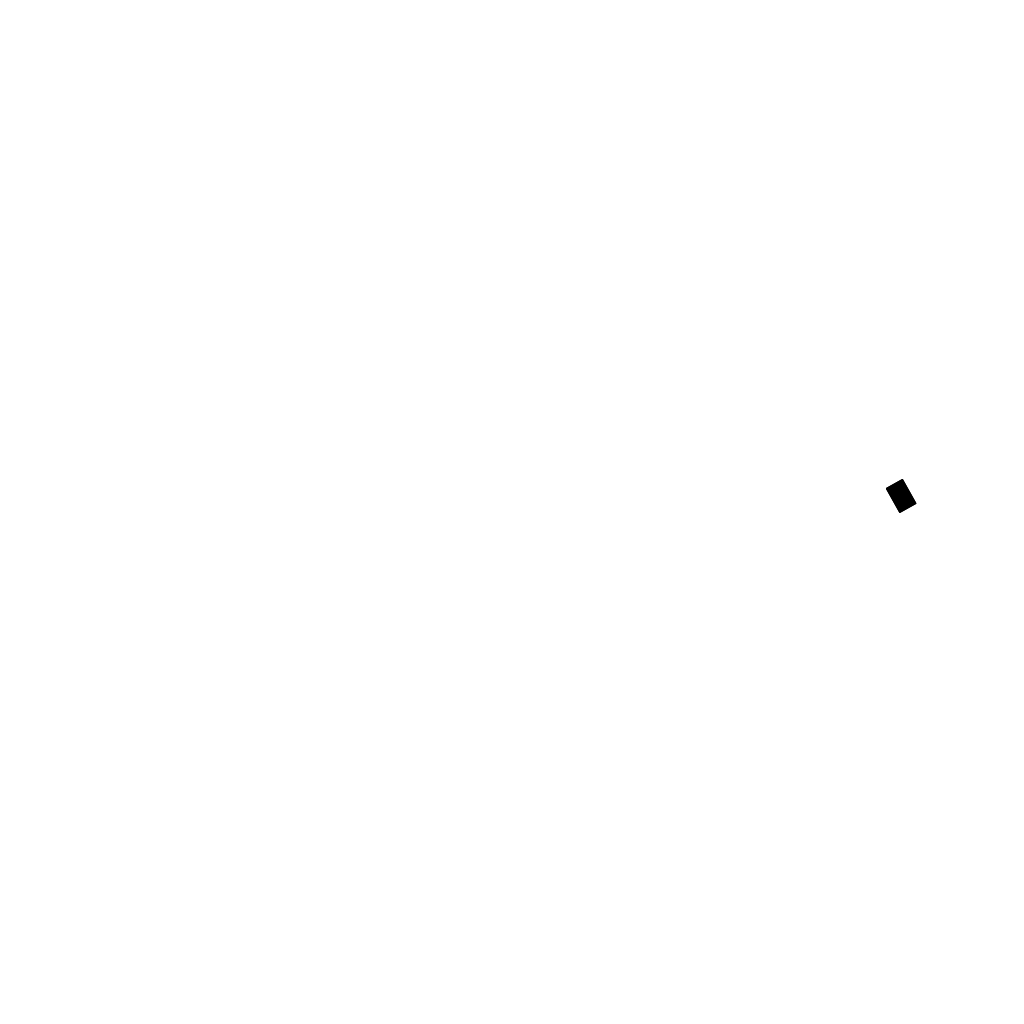
Tags: overhead vector_map, agriculture, industrial, recreation, residential, special, individual_rise, density_1, Building, Facility, 1.0 km²